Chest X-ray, PA view. Patient: 32 years old, sex M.
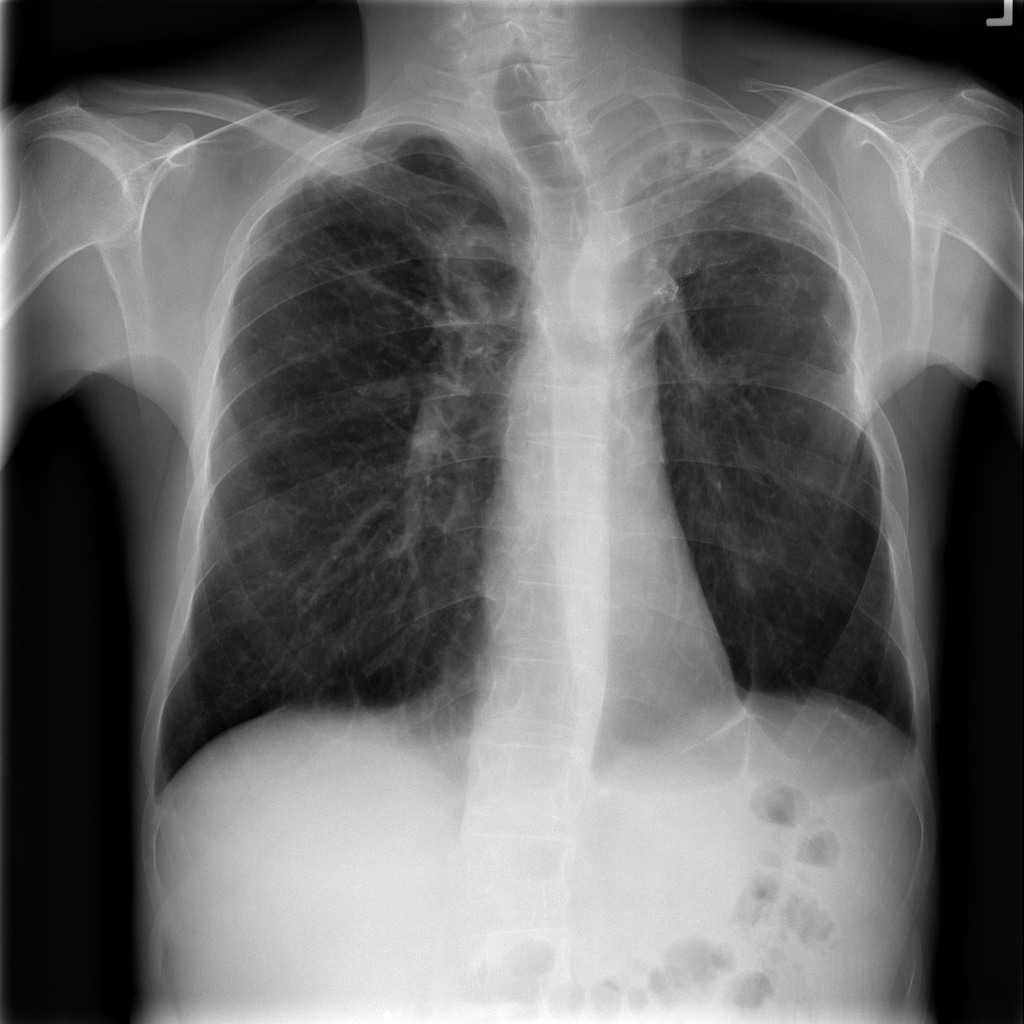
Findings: Pleural_Thickening